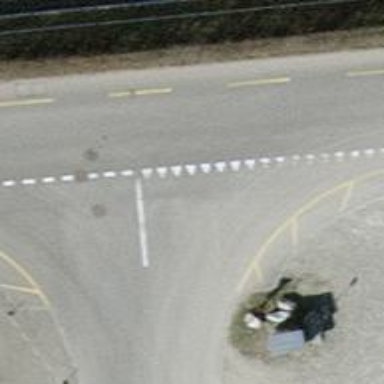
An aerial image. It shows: Road with "give way" sign.